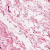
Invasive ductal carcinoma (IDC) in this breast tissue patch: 0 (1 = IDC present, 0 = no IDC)